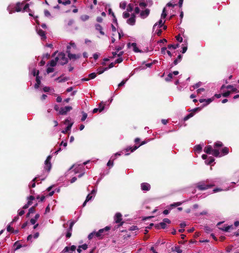
Tumor epithelial tissue: no
Tumor-associated stroma tissue: no
Normal tissue: yes